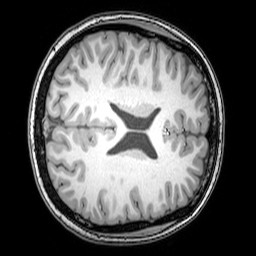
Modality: T1w
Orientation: axial
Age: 22
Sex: female
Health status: healthy
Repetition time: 0.081 s
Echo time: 0.037 s